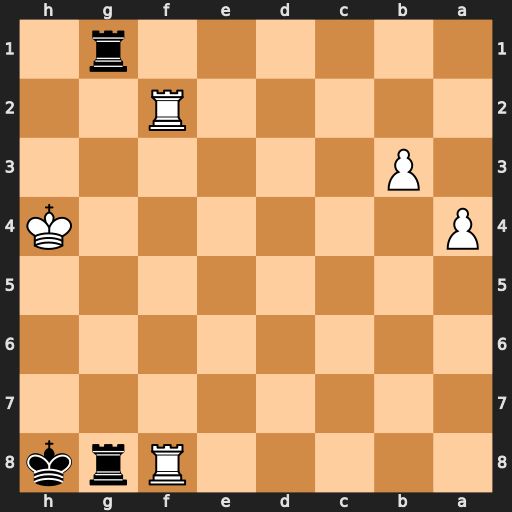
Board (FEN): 5Rrk/8/8/8/P6K/1P6/5R2/6r1
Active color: b
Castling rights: -
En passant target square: -
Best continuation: Rh1+ Rh2 Rxh2#